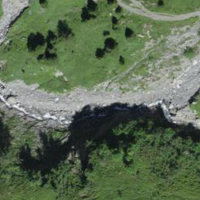
EUNIS habitat code: 23
Species observed at this site:
Tachina fera
Cephalanthera longifolia
Dryas octopetala